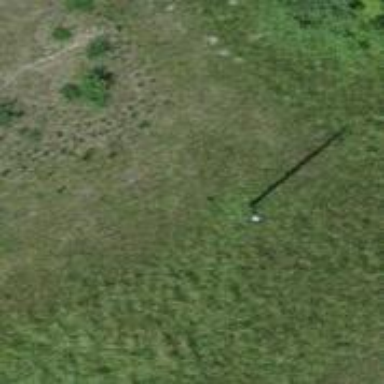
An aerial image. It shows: Power pole.